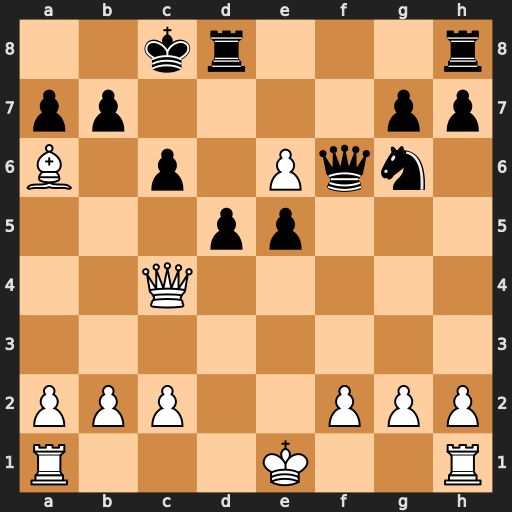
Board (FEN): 2kr3r/pp4pp/B1p1Pqn1/3pp3/2Q5/8/PPP2PPP/R3K2R
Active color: w
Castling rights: KQ
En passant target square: -
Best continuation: Qxc6+ Kb8 Qxb7#